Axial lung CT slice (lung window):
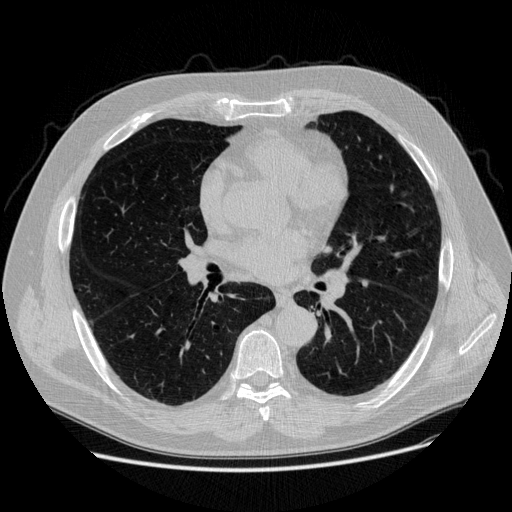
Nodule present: no